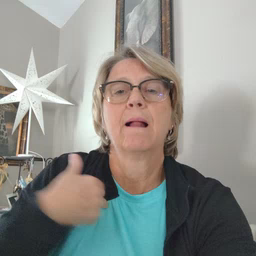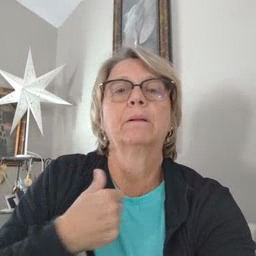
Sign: animal